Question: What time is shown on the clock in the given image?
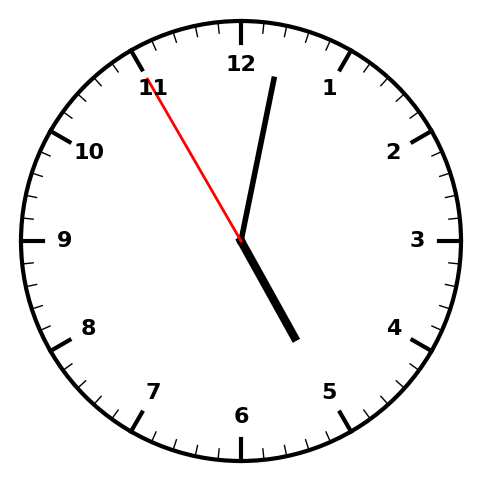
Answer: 05:01:55